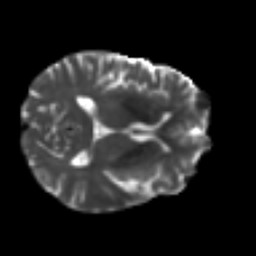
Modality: T2w
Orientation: axial
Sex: male
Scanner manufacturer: ge
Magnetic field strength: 3 T
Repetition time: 7 s
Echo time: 0.08 s